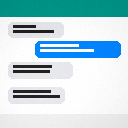
Screen state: on